Question: I'm trying to create a website for myself and just ran into this issue:

As you can see there is some kind of selection visible in both images which
The first image is taken after I clicked the menu item.
The second image is taken after the first when I additionally move the mouse over it.
These menu items are shown in a table.
I am using FireFox 3.6.10.
Does anybody have an idea how to get rid of these selections?
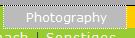
Answer: Check out the <URL>. You should specify 'outline: none' for your links in this case. The outline indicates that the given element has focus. You should provide something instead to make keyboard-only navigation possible.